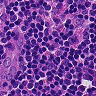
Metastatic tissue present: no